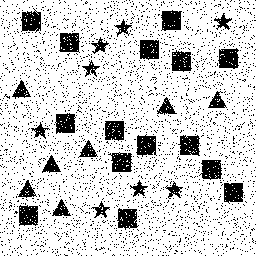
Squares: 15
Triangles: 7
Stars: 8
Total shapes: 30